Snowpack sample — Snodgrass Mountain, Crested Butte, Colorado (2/4/25, 12:06 PM MST)
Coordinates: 38.923, -106.968
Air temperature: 35 °F
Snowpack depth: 80 cm
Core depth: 60 cm
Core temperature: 32 °F
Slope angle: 14°, slope face: 78°
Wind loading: low
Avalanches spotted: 0
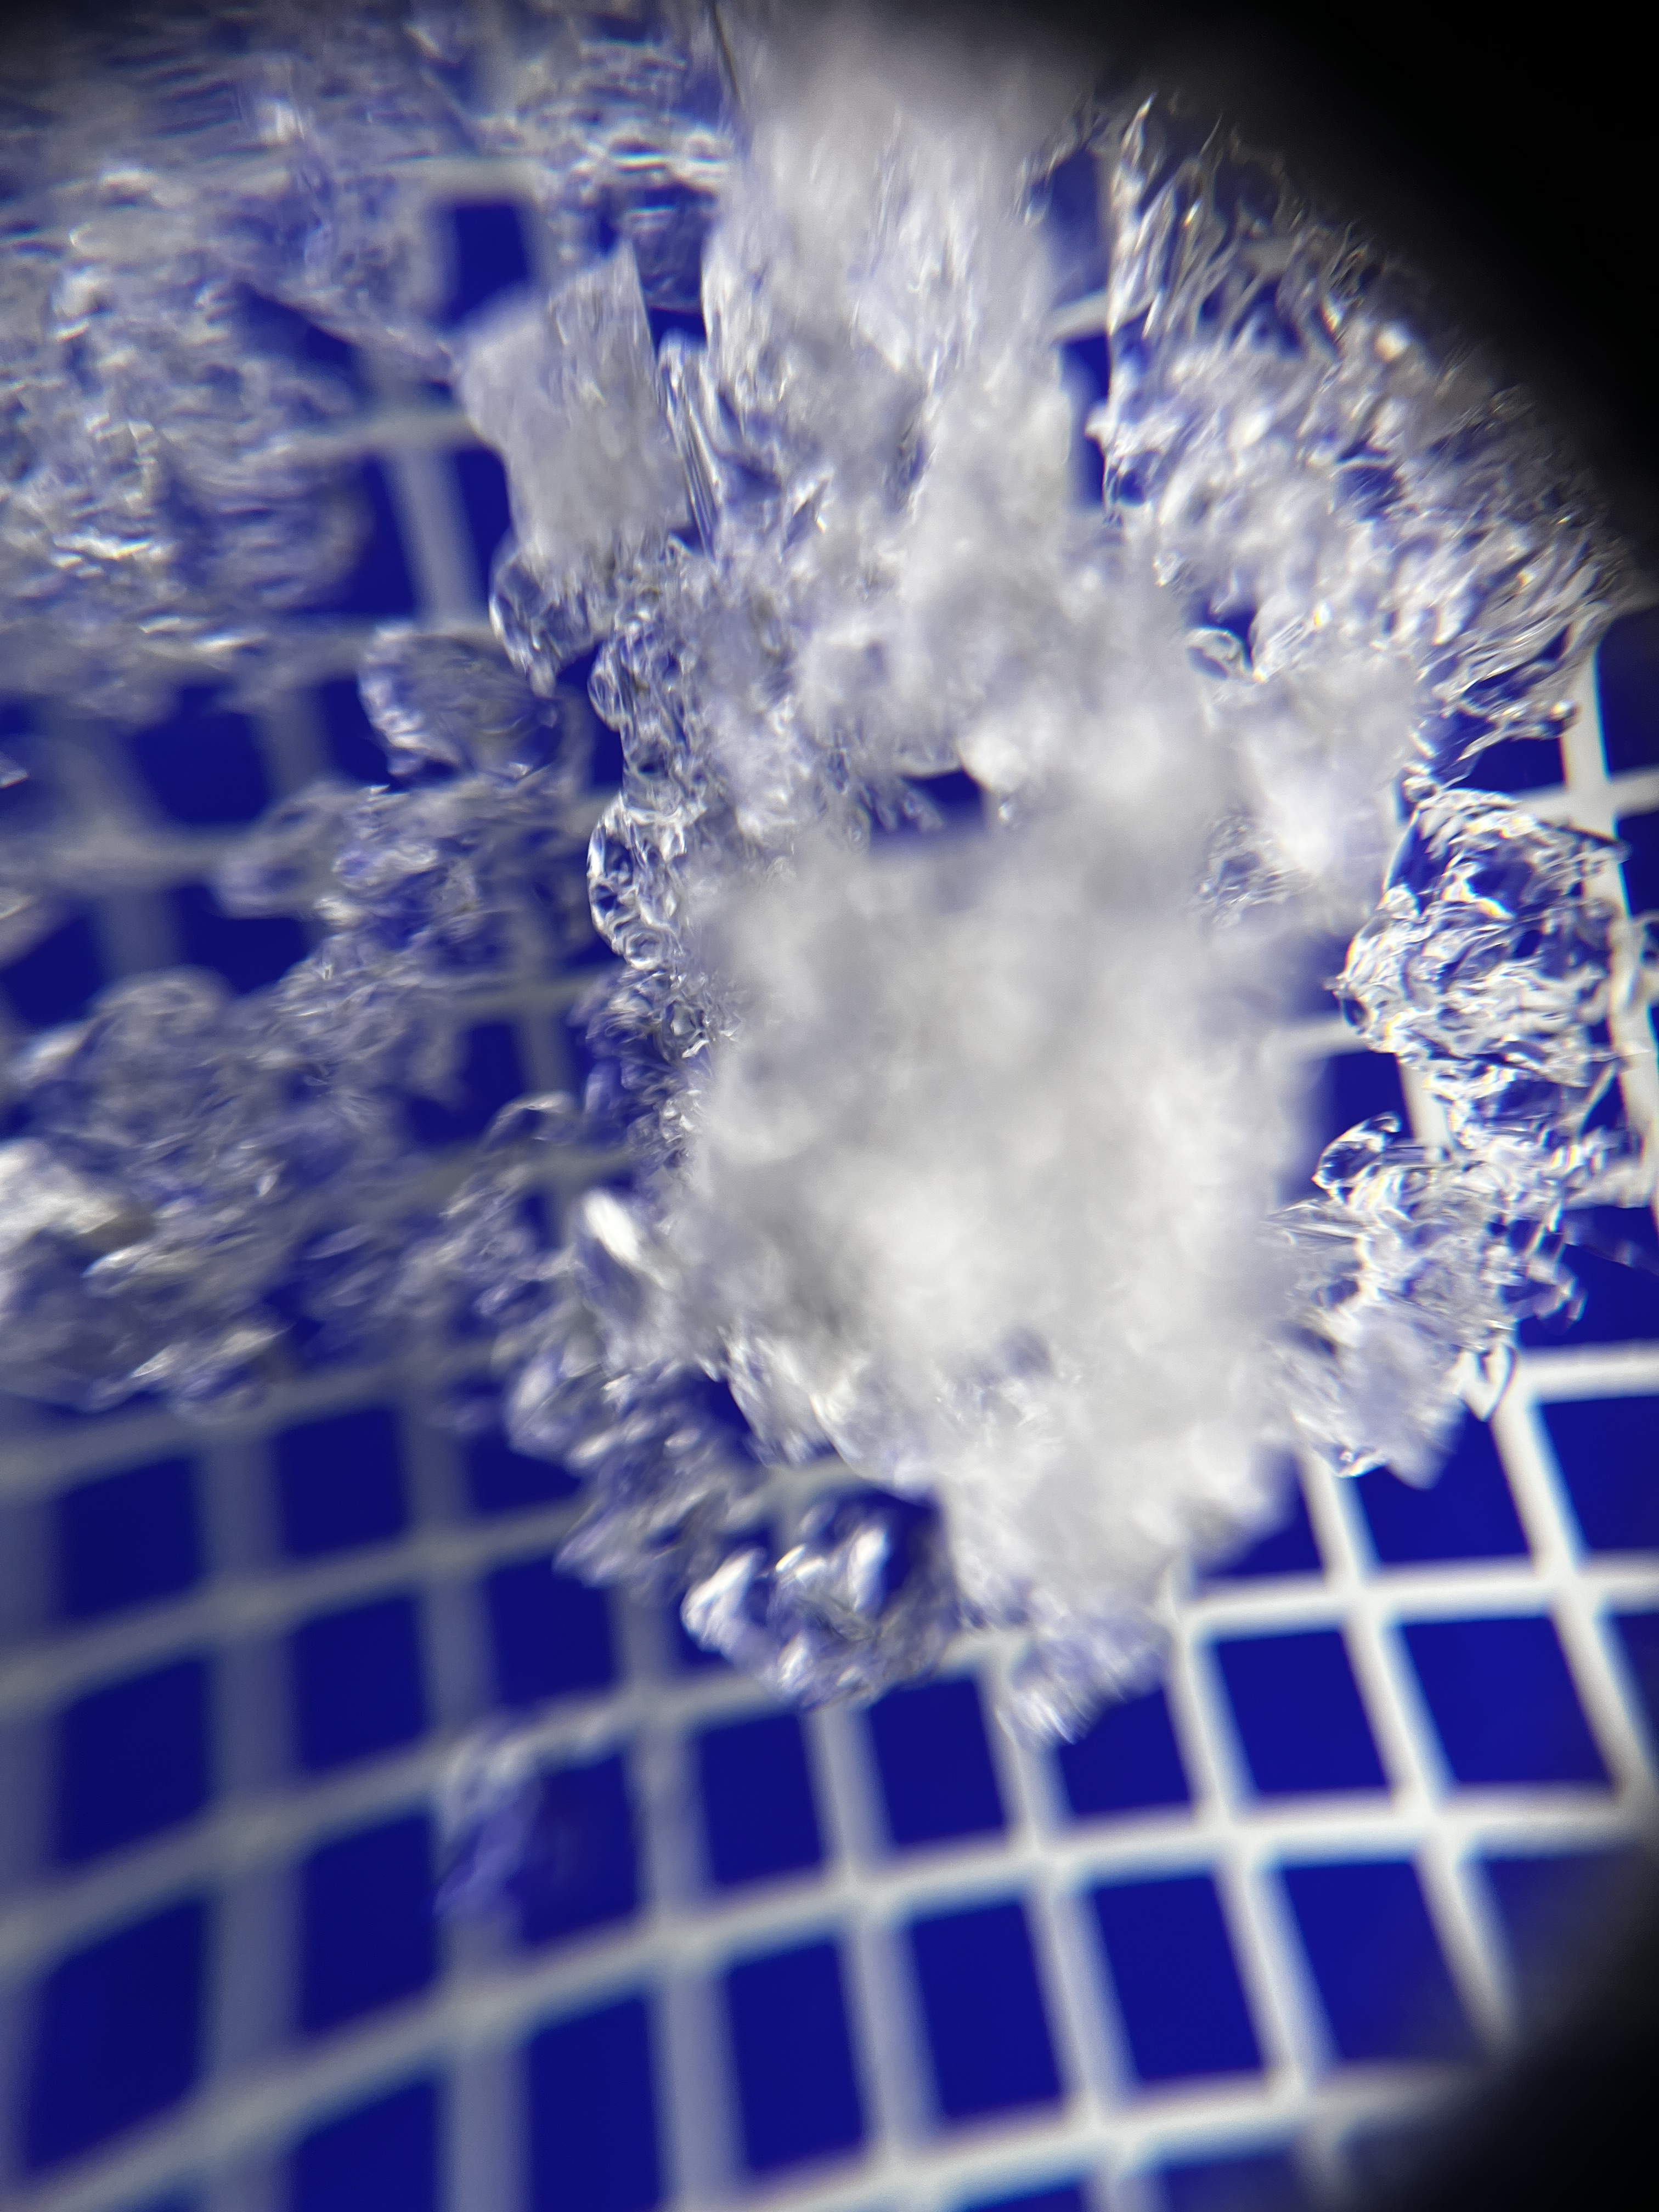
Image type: magnified_profile
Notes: No avalanches nearby, unusually warm weather for the last month reported by residents, Collected 25 yards from treeline